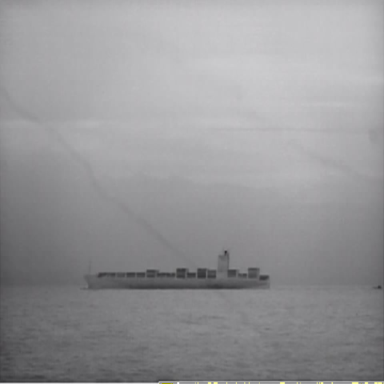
There is a fishing_boat in the infrared image.